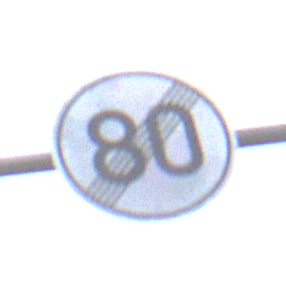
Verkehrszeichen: EndeGeschwindigkeit80
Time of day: SunriseSunset
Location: Outdoor (Nature)
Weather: Overcast
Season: NotSpecified
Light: Natural